Question: During development of my webjob i have redeployed it multiple times to Azure. When i visit the webjob dashboard i am greeted by this:

It seems that every webjob deployment gets registered as a new function, deprecating the old one. Searching around how to alter this behaviour (fold all previous functions together with the current one) gives no results.
Does anybody know how to configure the azure webjob dashboard to merge previous functions together if name+arguments are still the same?
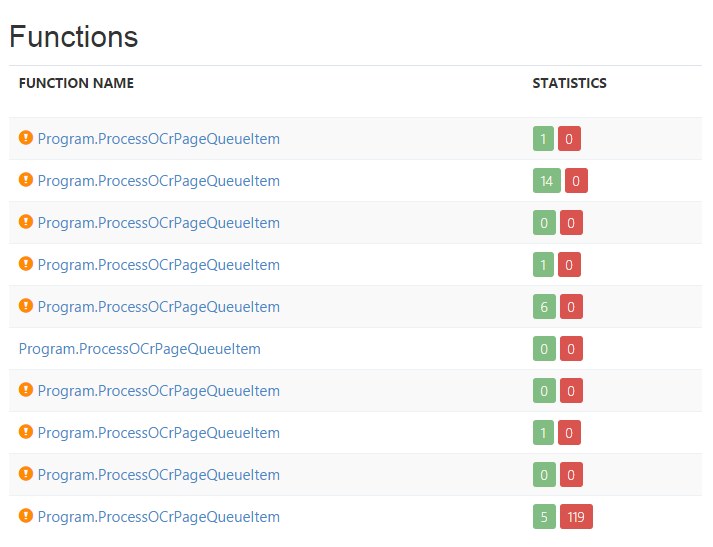
Answer: The function list/index for a job host exe is based on the fully qualified assembly name. One thing I can think of that might cause the above would be if your assembly name is changing each time you deploy for some reason. Do you have anything like that going on?
Another question: do you have multiple job hosts sharing the same dashboard storage account?